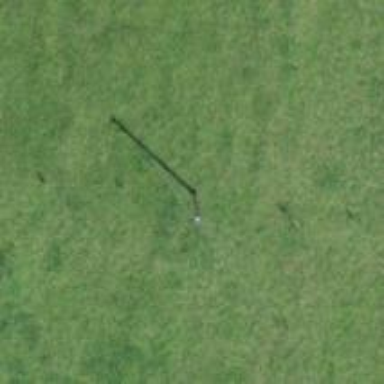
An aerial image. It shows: Power pole.